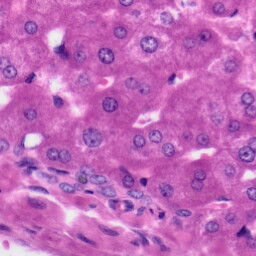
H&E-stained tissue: Liver